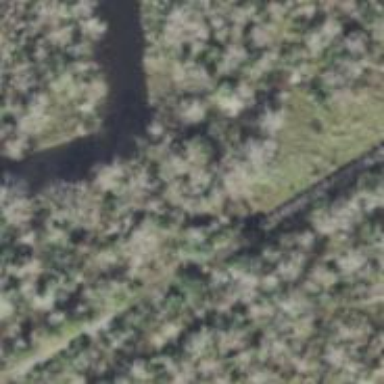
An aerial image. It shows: Disused railway bridge.